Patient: sex M, age 19
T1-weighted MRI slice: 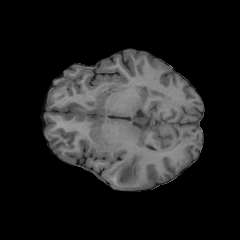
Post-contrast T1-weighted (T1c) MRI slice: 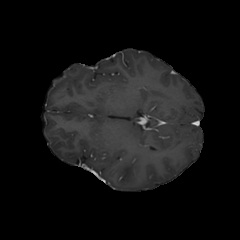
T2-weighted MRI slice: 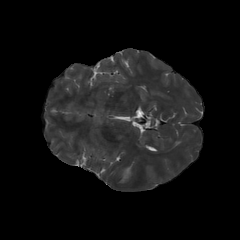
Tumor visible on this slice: yes
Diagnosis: Oligodendroglioma, IDH-mutant, 1p/19q-codeleted
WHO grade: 3